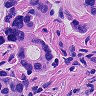
Metastatic tissue present: yes